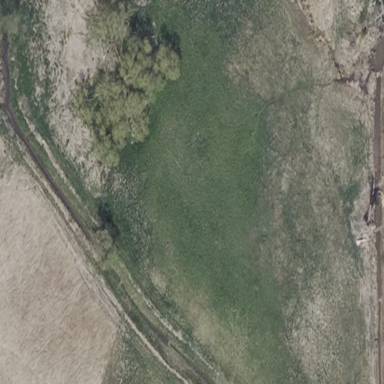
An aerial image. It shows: Beautiful meadow.